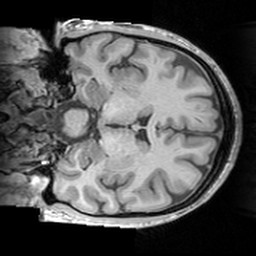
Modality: T1w
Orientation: coronal
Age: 28
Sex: female
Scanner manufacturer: siemens
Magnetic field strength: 3 T
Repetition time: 1.63 s
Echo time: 0.00311 s